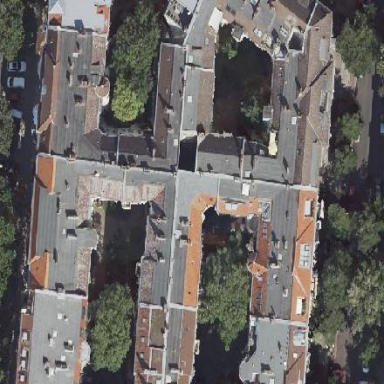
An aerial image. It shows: Building with apartments featuring roof made of roof tiles in double saltbox shape.